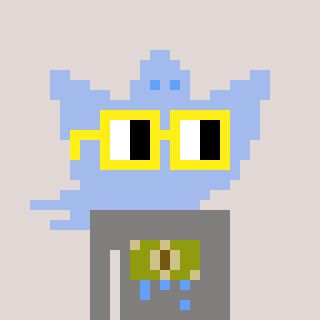
a pixel art character with square yellow glasses, a ghost-B-shaped head and a bluegrey-colored body on a warm background